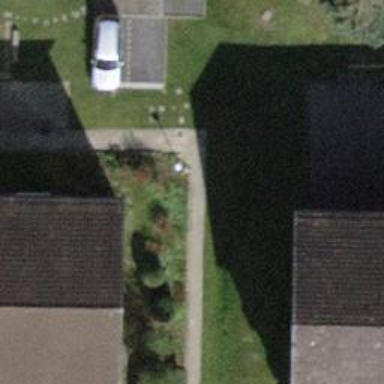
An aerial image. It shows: Footway made of concrete plates.